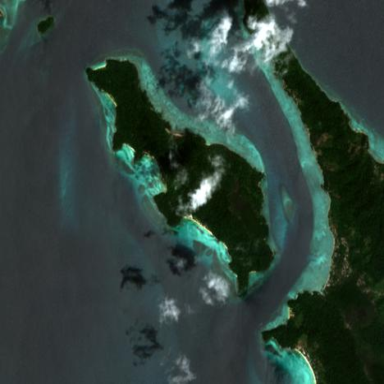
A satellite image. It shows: Island with natural coastline.